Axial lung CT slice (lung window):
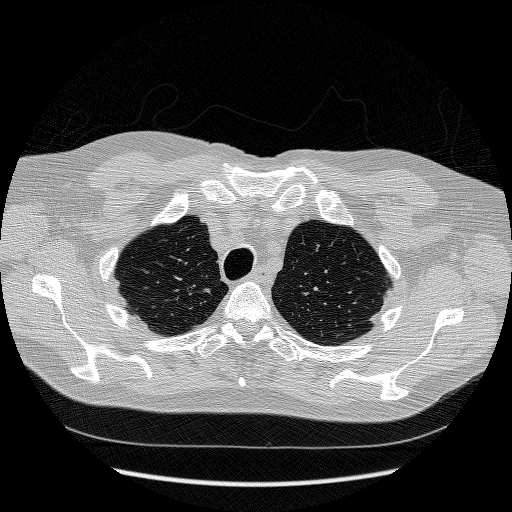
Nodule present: no